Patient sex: M
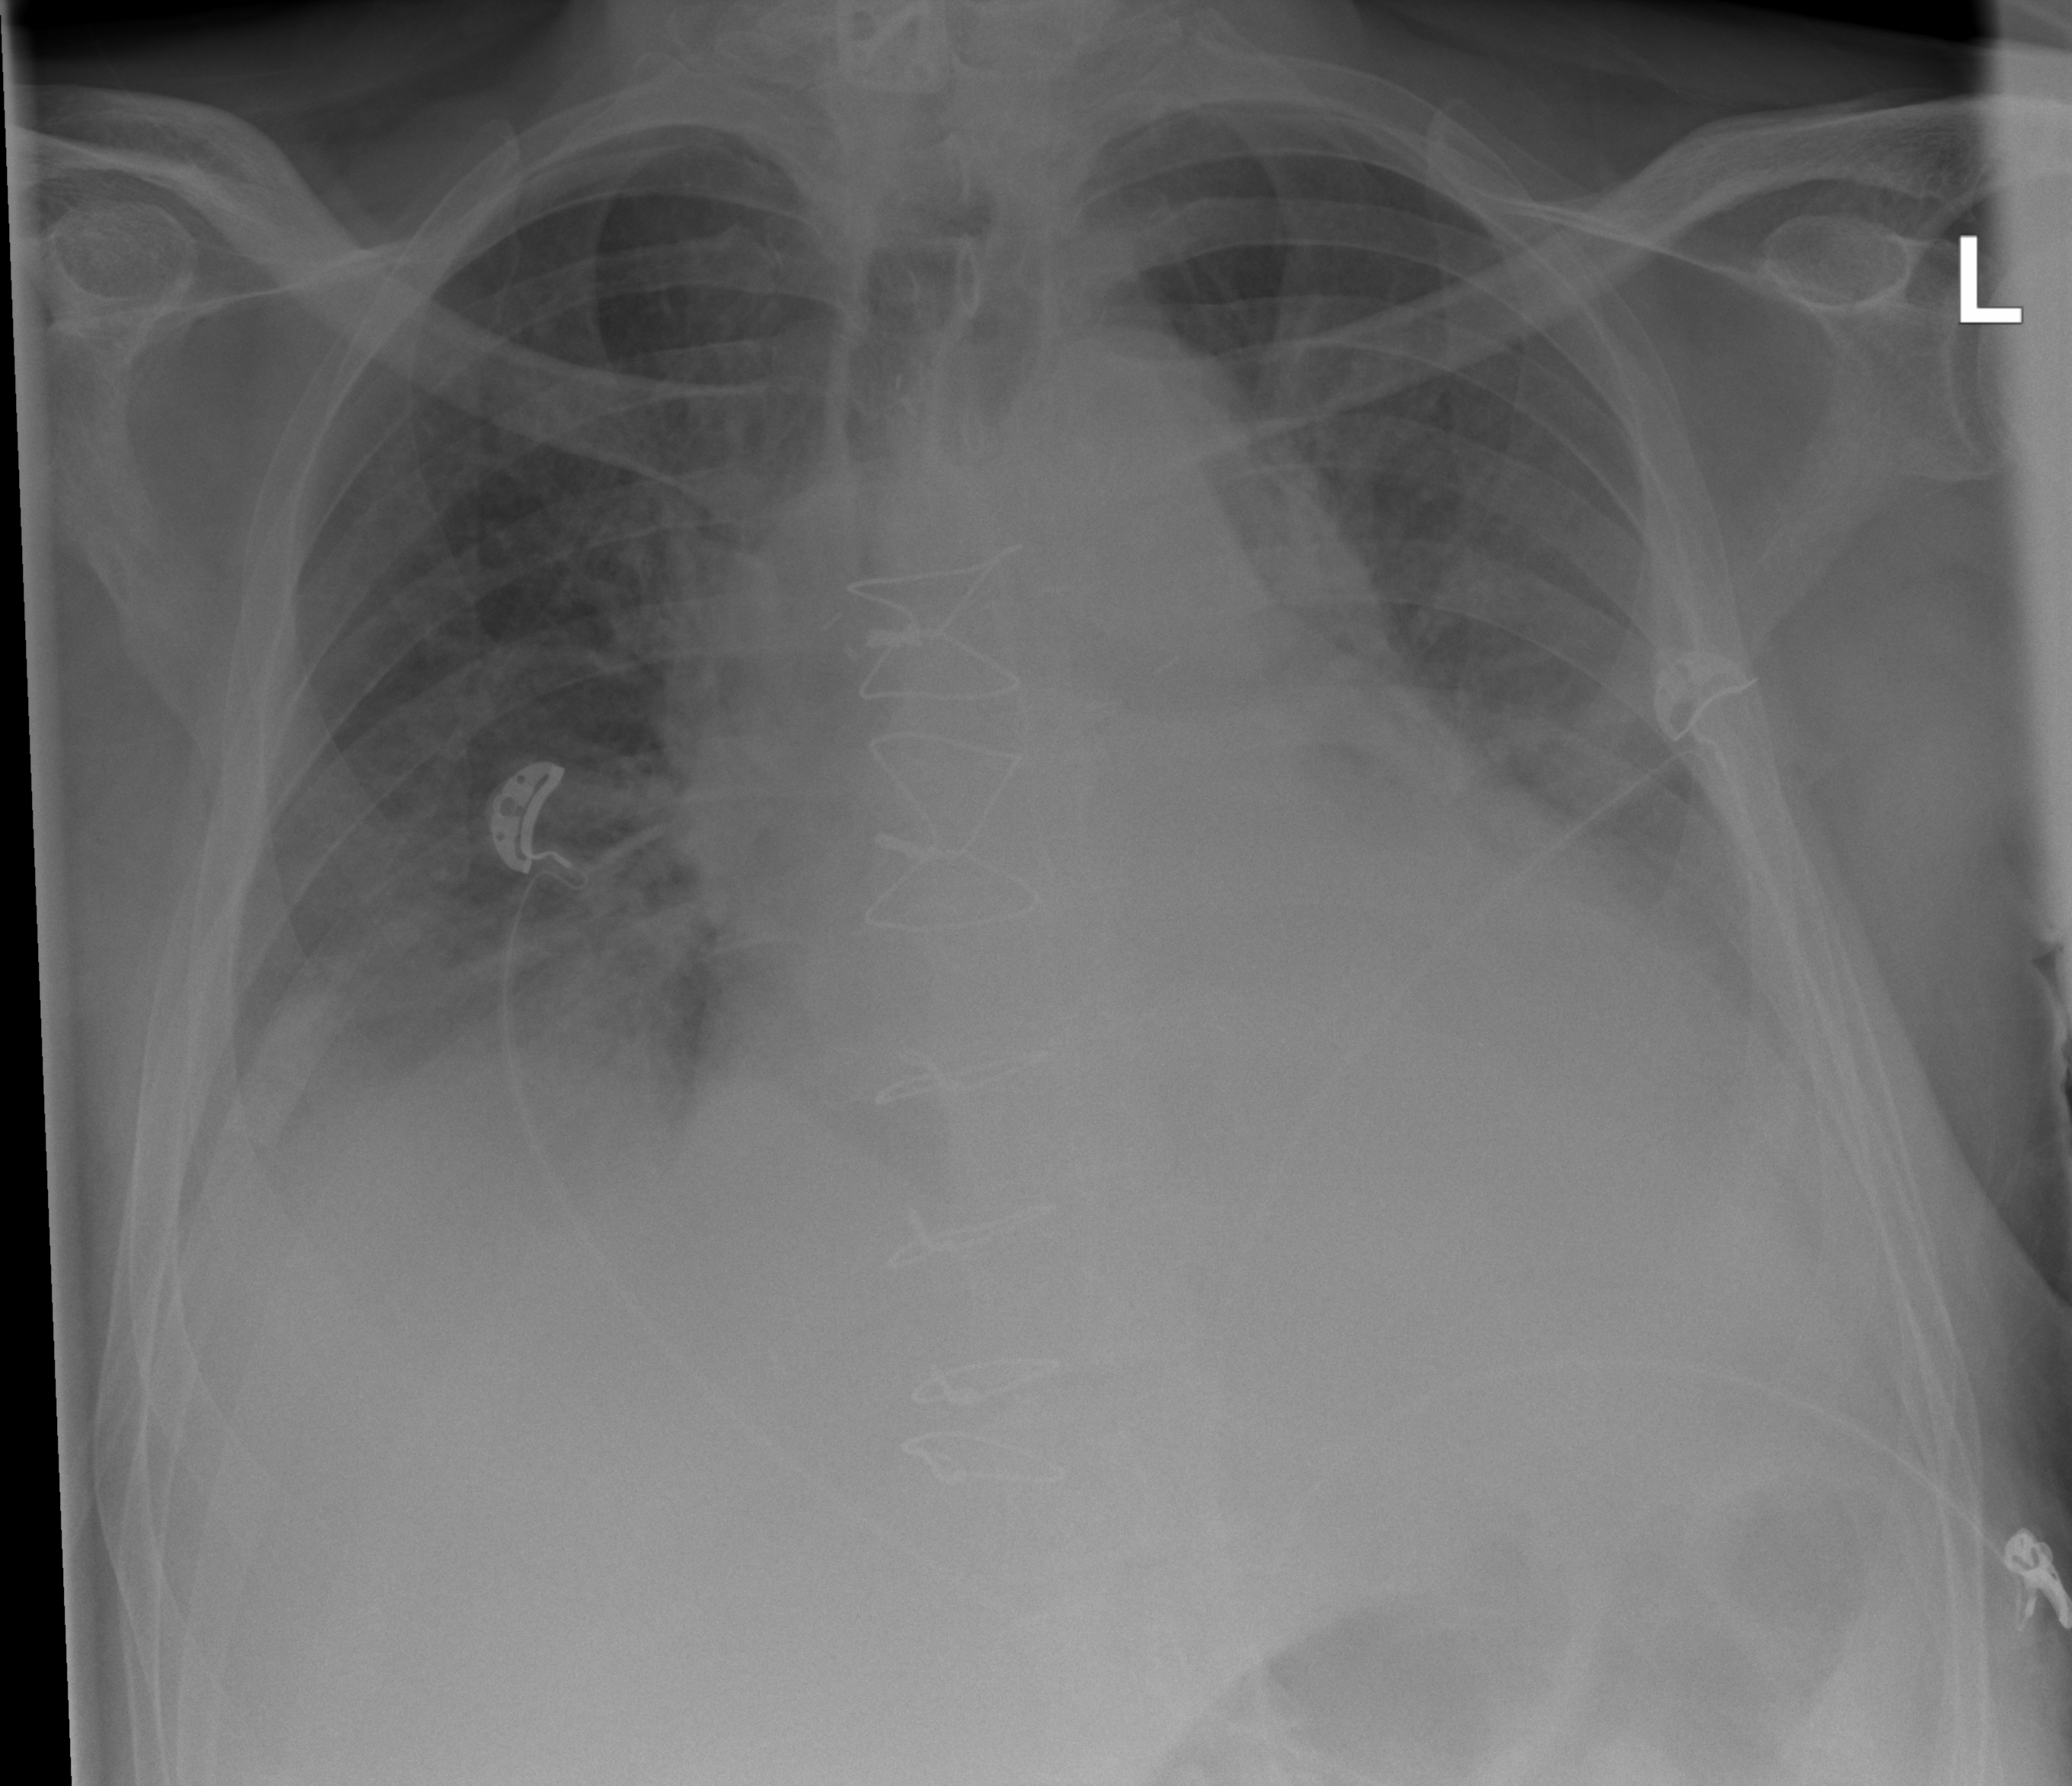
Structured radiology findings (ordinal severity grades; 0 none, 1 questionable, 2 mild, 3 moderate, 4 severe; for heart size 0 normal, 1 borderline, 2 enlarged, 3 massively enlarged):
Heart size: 2
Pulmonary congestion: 2
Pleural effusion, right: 2
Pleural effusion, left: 2
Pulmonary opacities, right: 2
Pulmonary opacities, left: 2
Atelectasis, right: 2
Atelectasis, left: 2